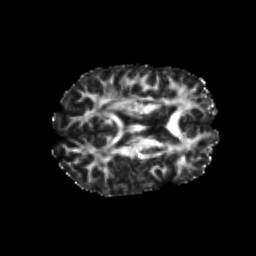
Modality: FA
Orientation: axial
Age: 20
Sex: male
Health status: healthy
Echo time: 0.074 s